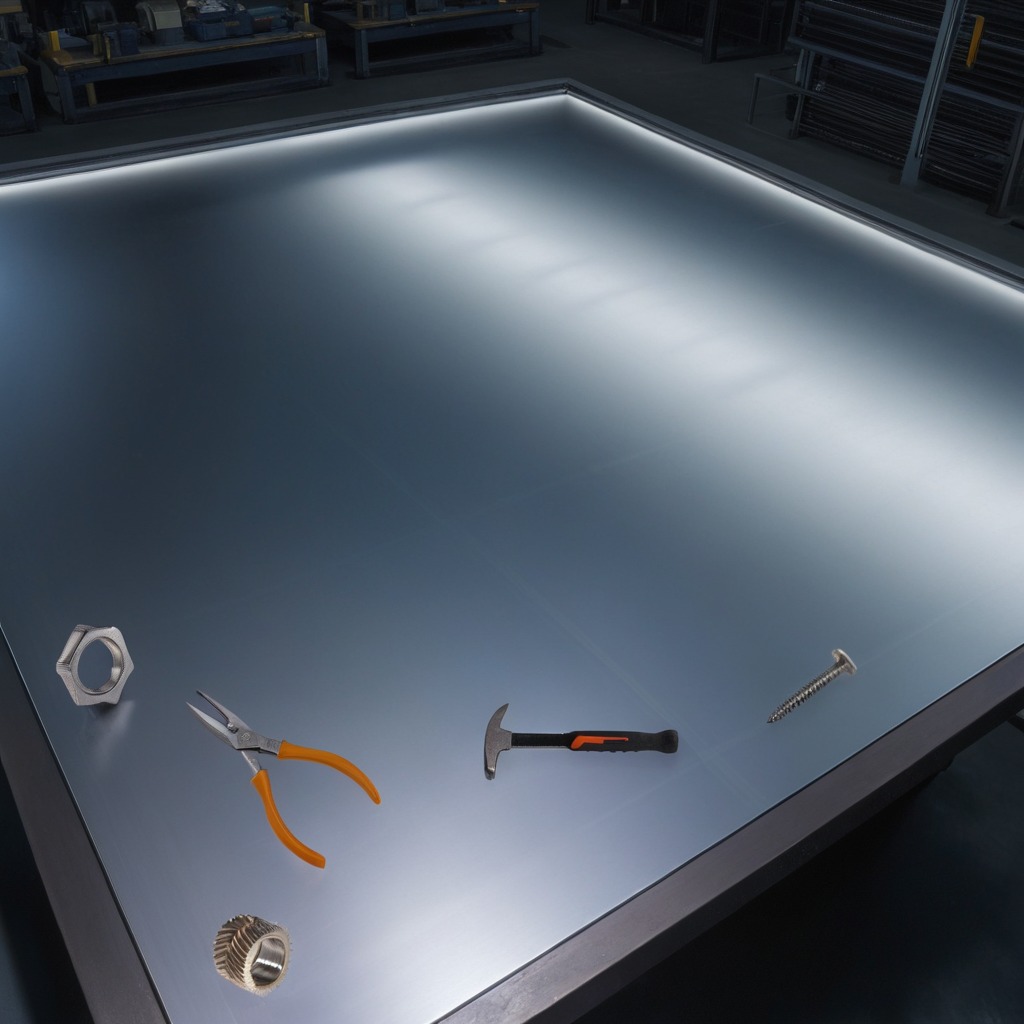
A metal gear with teeth, a hammer, a metal machine screw, a pair of pliers, and a metal nut are lying on the clean empty table in the basement in the evening.